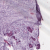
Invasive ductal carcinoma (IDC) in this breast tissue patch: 1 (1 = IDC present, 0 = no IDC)